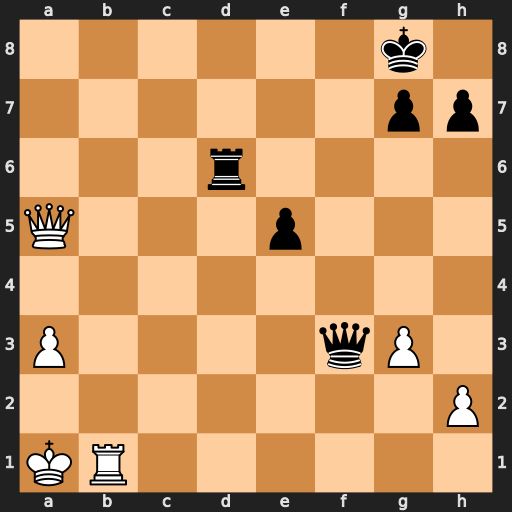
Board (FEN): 6k1/6pp/3r4/Q3p3/8/P4qP1/7P/KR6
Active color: w
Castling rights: -
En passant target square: -
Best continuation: Rb8+ Kf7 Qc7+ Ke6 Re8+ Kf5 g4+ Kf4 Qxd6 Qc3+ Kb1